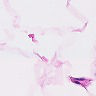
Metastatic tissue present: no